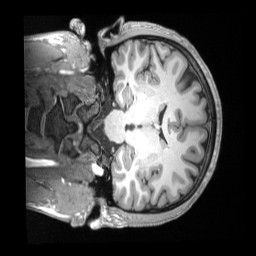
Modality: T1w
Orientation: coronal
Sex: male
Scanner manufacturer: siemens
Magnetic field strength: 3 T
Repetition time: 2.53 s
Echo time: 0.00164 s